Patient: sex M, age 69
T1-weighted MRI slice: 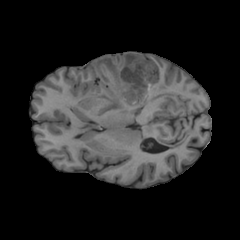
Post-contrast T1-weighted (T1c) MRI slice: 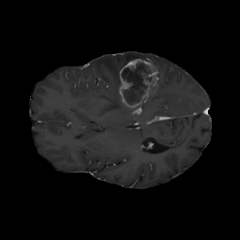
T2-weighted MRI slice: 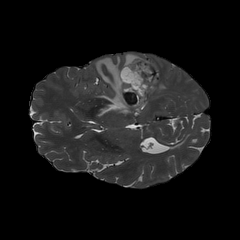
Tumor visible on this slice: yes
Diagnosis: Glioblastoma, IDH-wildtype
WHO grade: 4